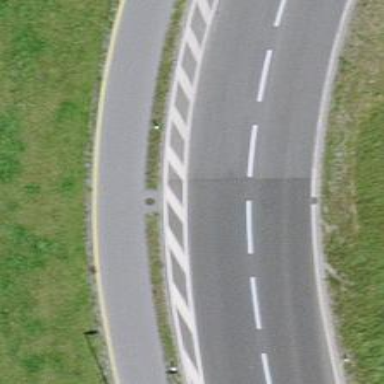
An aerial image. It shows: Secondary road with cycle track on the right side.